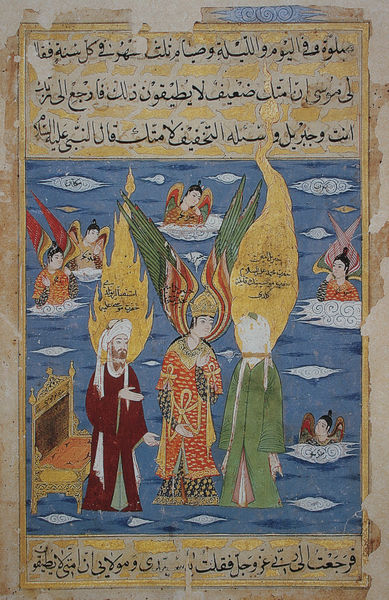
Titel: Die Propheten Moses und Mohammed mit dem Erzengel Gabriel
Standort: Berlin
Institution: Museum für Islamische Kunst
Schlagwörter: blau, feuer, flügel, gemälde, gott, himmel, mann, meer, umhang, wasser, weiß, wolken, baden, badende, fluss, frauen, gelb, grün, menschen, see, braun, bunt, hintergrund, männer, orange, schwarz, stuhl, zeichnung, rot, tuch, wolke, muster, ornament, bart, rahmen, fünf, gewand, gold, haare, mantel, sessel, drei, gewänder, personen, blatt, krone, rosa, engel, hellblau, schrift, wellen, papier, sofa, rahmung, lehne, sitz, bank, rand, könig, thron, inschrift, japanisch, schriftzeichen, grun, punkte, paradies, antike, flamme, buch, orient, orientalisch, brennen, flammen, schweben, schwimmen, seite, illustration, text, buchstabe, buchstaben, asiatisch, mäntel, tron, buchseite, arabisch, harem, antik, götter, wesen, mittelalter, sieben, mitra, heilige, ornamentik, geflügelt, turban, miniatur, spiralen, spirale, arabien, islam, goldgrund, handschrift, ornat, sultan, bund, beschriftet, schirft, sitzband, kalligraphie, buchmalerei, islamisch, byzanz, iran, persisch, indisch, koran, sure, byzantinisch, mohamed, mohammed, sanskrit, aureolen, arbaisch, wolkengestalten, spätantik, wasser flügel, schrifzt, #stuhl, #schrift, cherubime, spätantike, #7